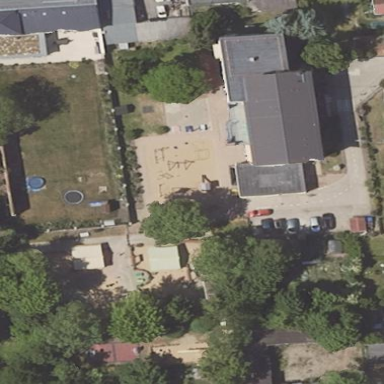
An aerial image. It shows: Kindergarten.